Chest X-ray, PA view. Patient: 24 years old, sex F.
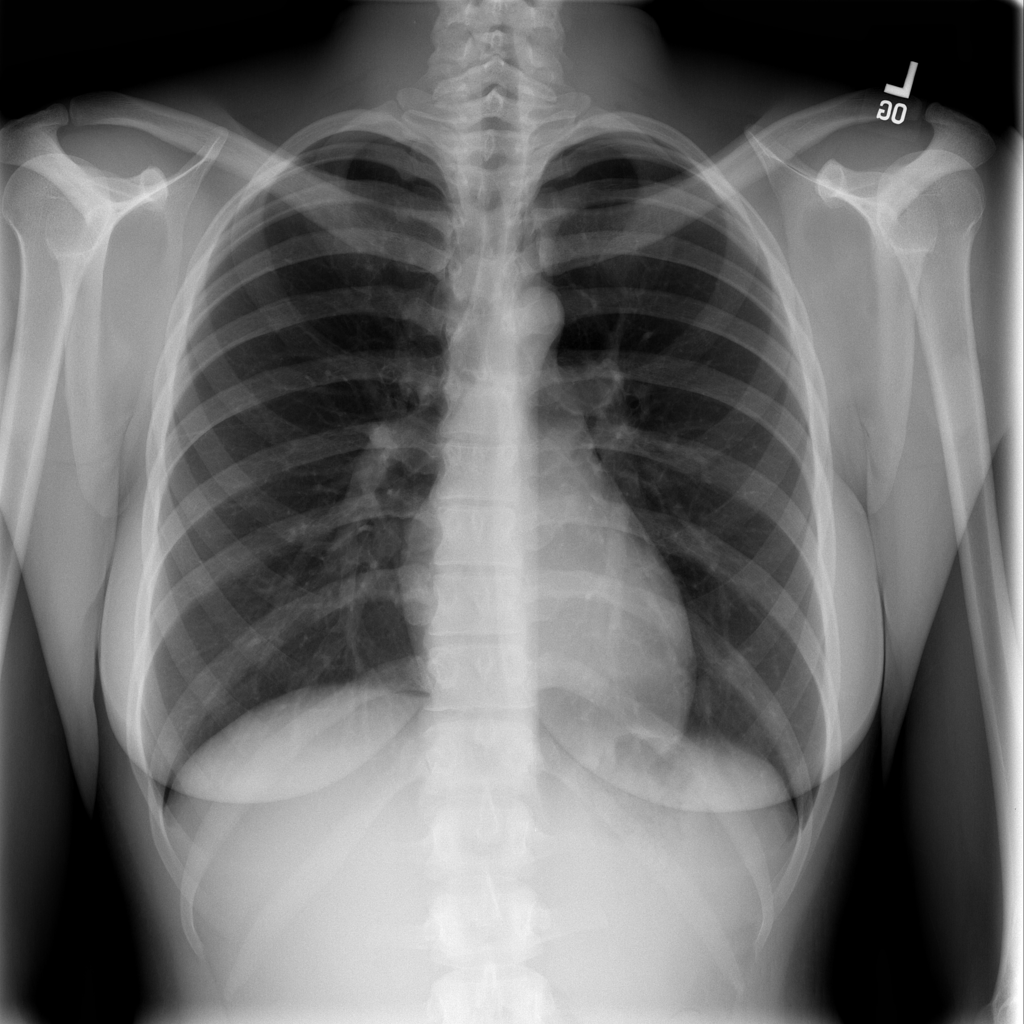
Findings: No Finding